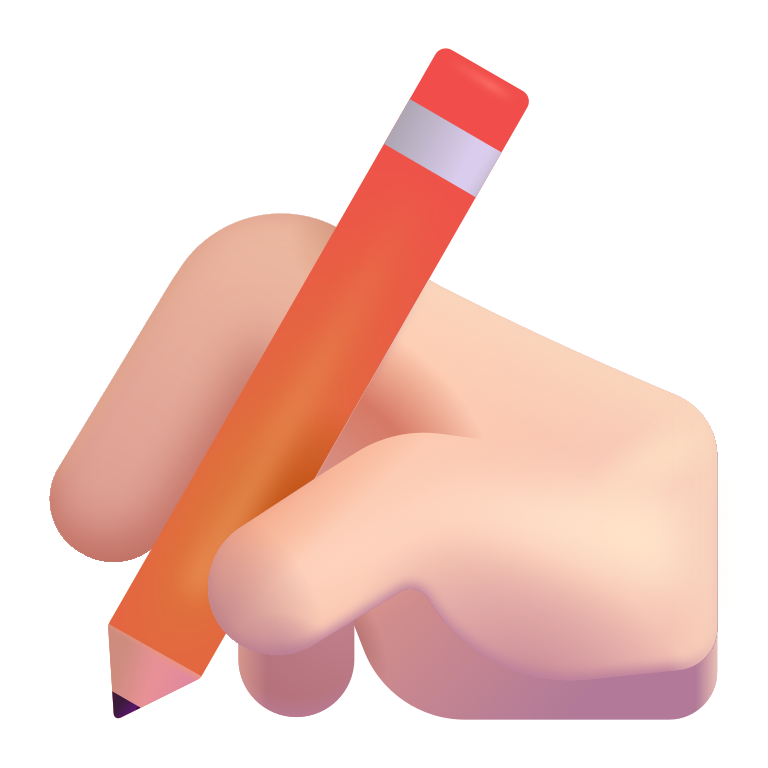
writing hand color light